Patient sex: M
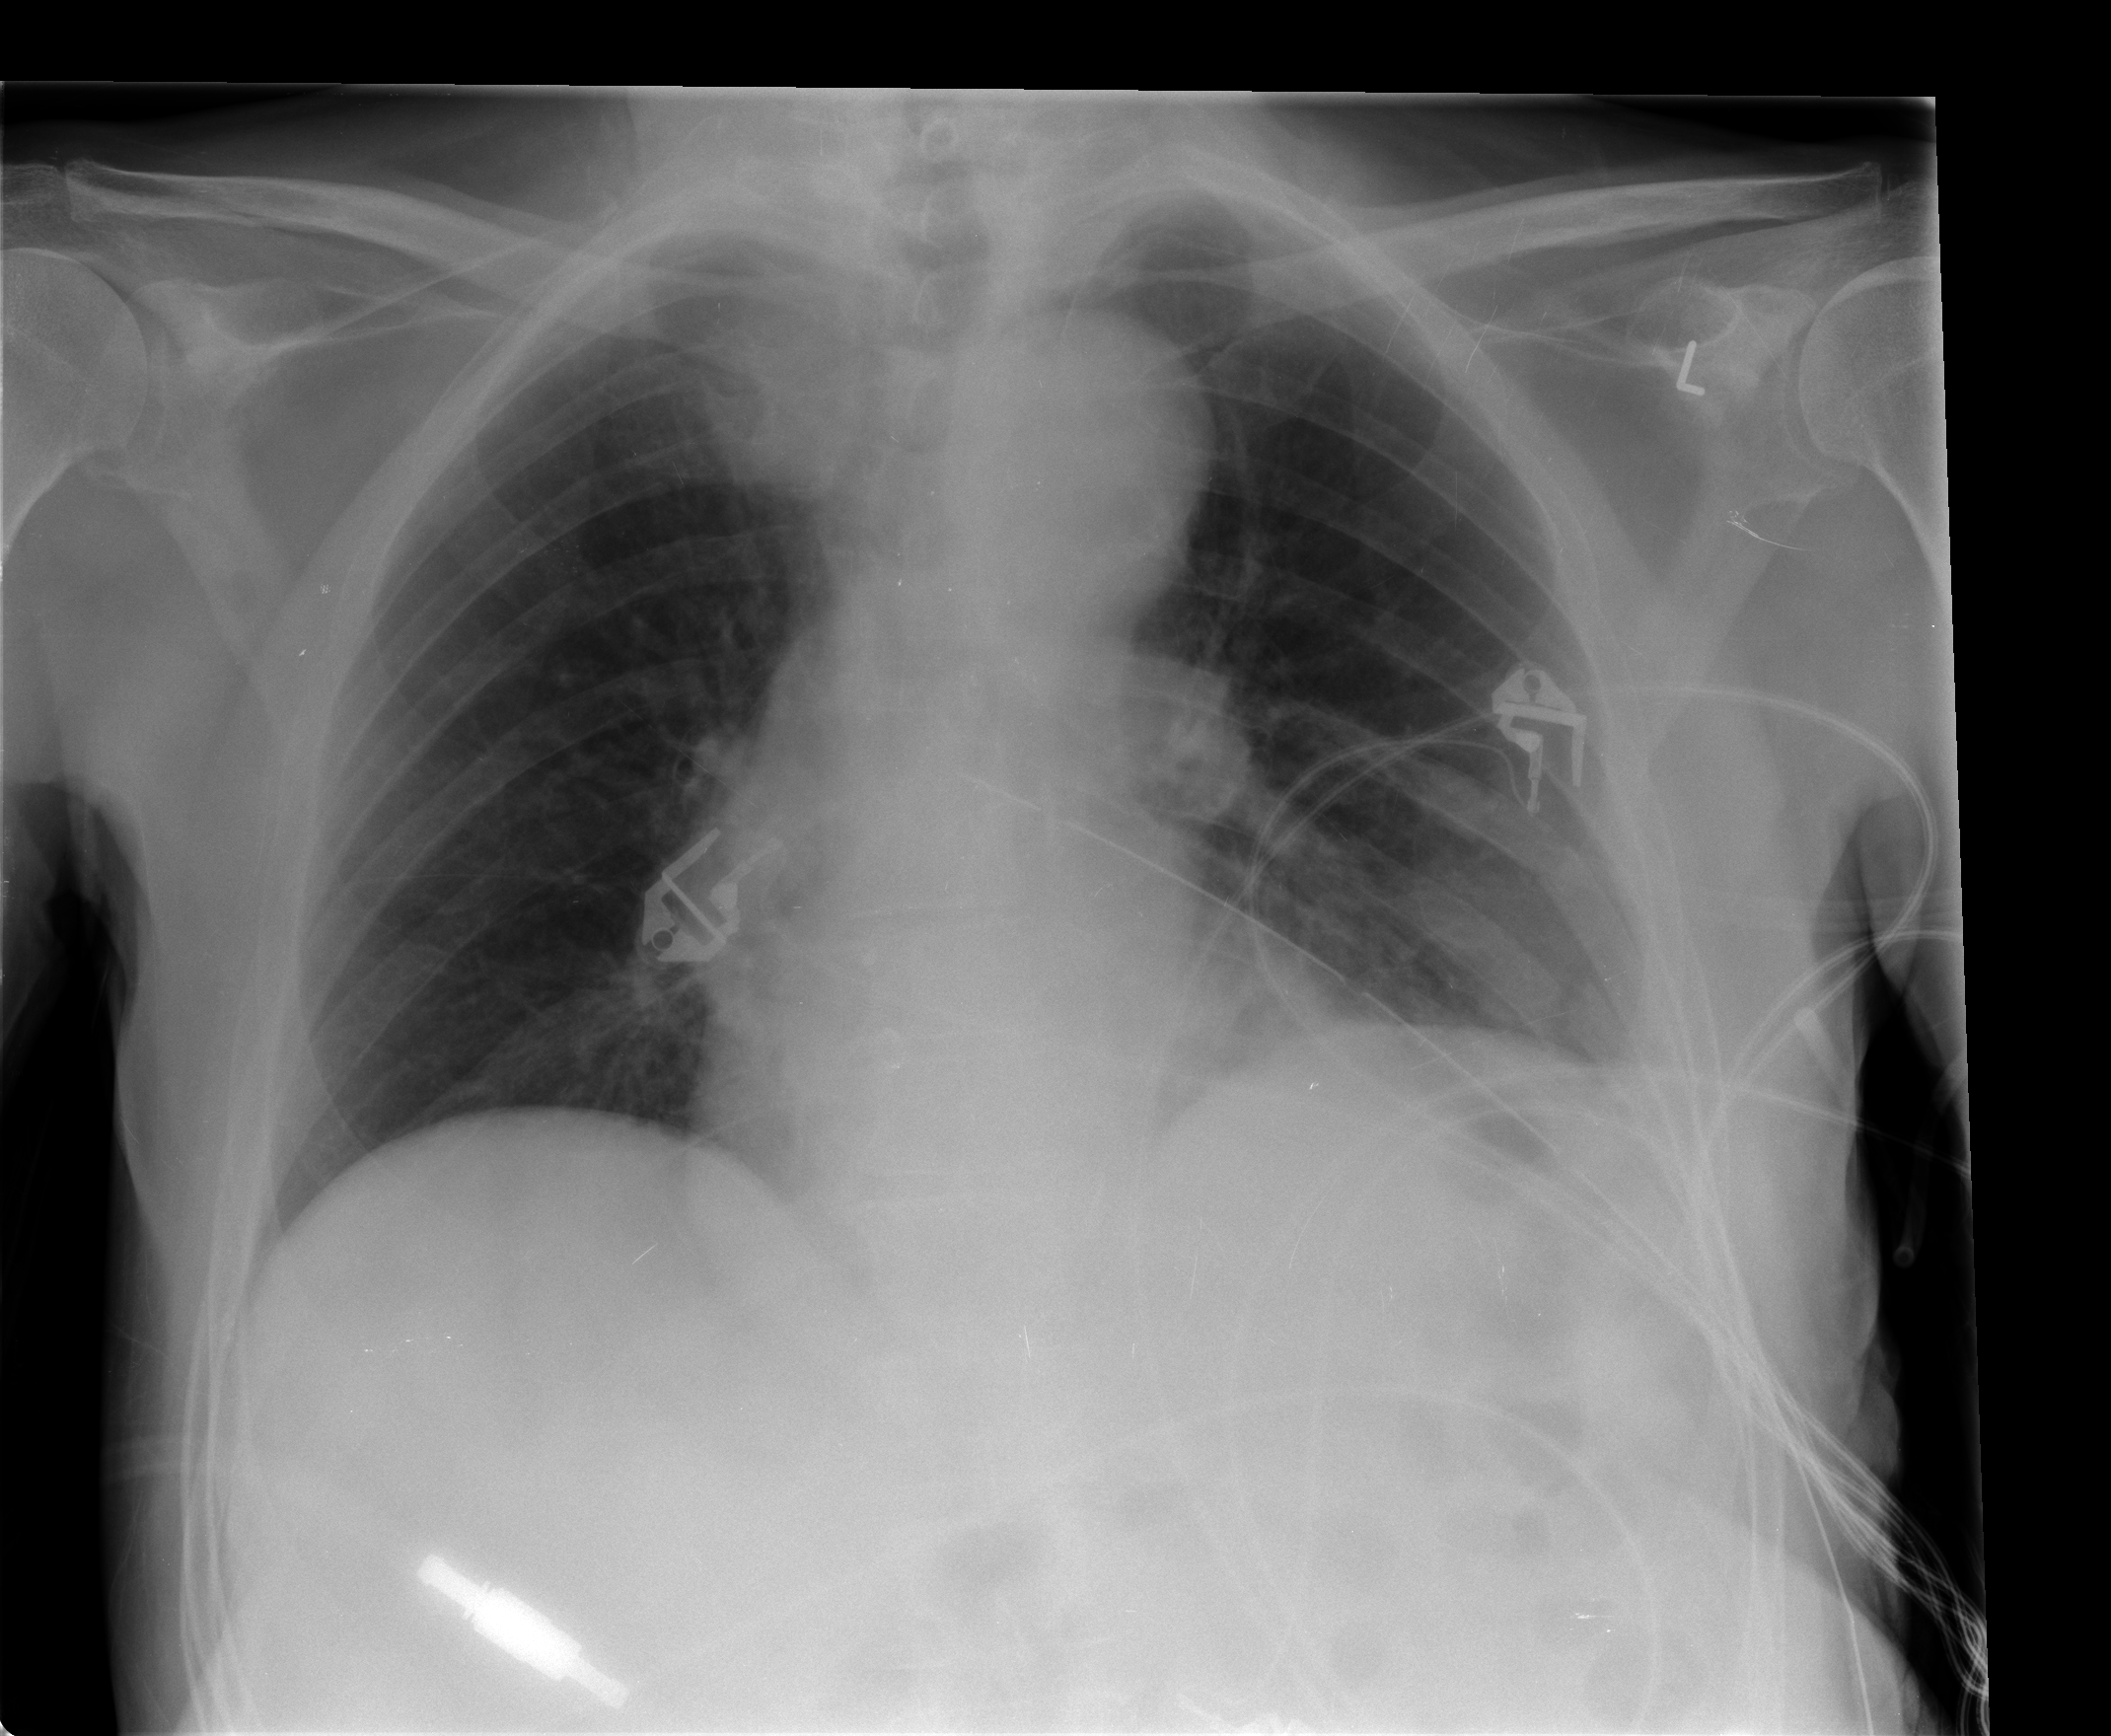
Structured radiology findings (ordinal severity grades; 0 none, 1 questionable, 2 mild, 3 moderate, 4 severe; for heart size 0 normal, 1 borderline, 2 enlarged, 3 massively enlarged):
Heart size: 2
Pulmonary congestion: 0
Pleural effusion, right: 0
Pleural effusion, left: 0
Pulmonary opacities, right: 0
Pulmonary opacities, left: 0
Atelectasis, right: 0
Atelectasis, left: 2